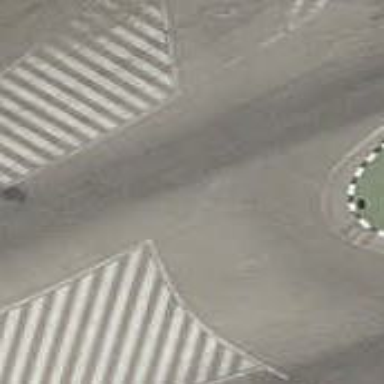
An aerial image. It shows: Service road that forms roundabout.